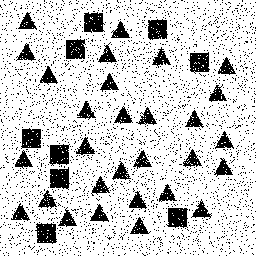
Squares: 9
Triangles: 29
Stars: 0
Total shapes: 38